Question: I Have a USB RC flight simulator controller which is defined in the computer as "HID compliant game controller". The problem is I don't know how to interface this controller to my Java application to receive inputs from it. I can't find even it's COMM port since it's not a serial one. Here is an image of the controller:

Any Ideas?
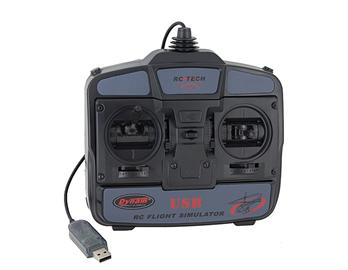
Answer: Have you tried JInput?
<URL>